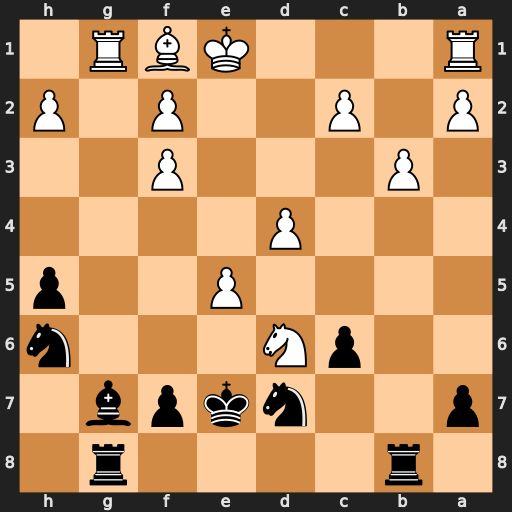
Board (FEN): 1r4r1/p2nkpb1/2pN3n/4P2p/3P4/1P3P2/P1P2P1P/R3KBR1
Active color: b
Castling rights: Q
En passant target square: -
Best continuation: Nxe5 dxe5 Bxe5